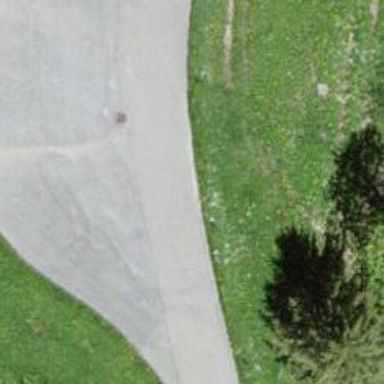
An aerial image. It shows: Turning circle on the road.